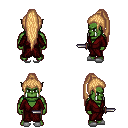
a pixel art fantasy rpg character, male body template, orc, green skin, red robe, gold greaves, light blonde extra-long topknot hairstyle, white slippers, dagger, four views (front, back, left, right), 2x2 character sprite sheet, small pixel art, hard edges, no anti-aliasing